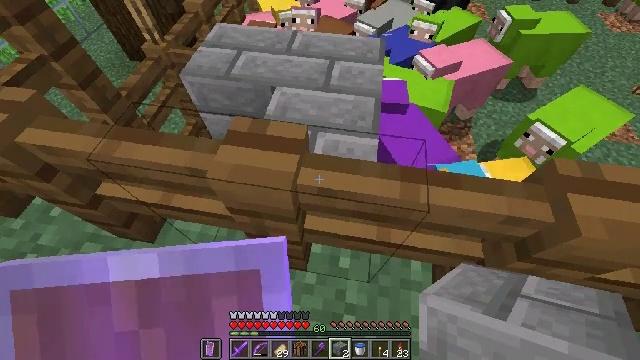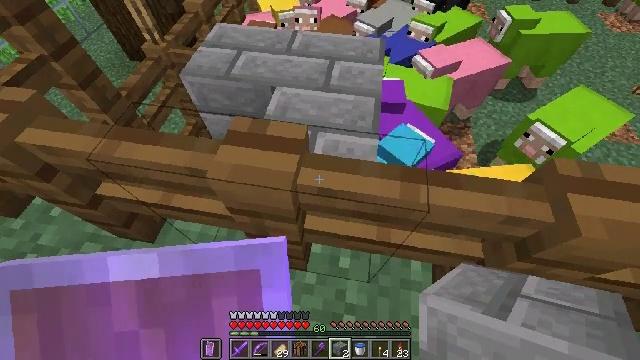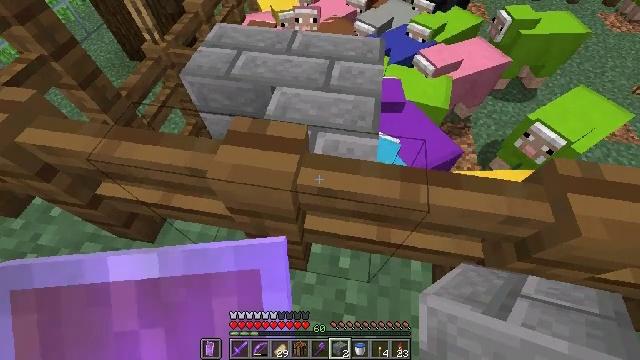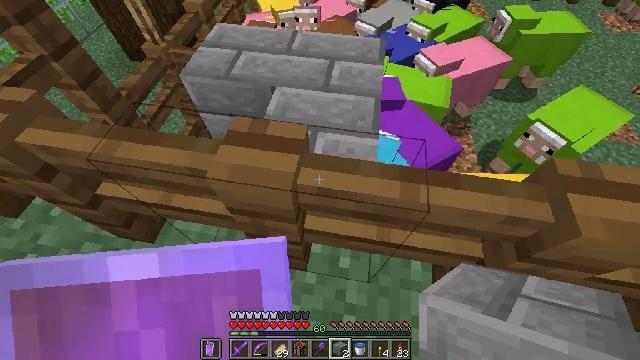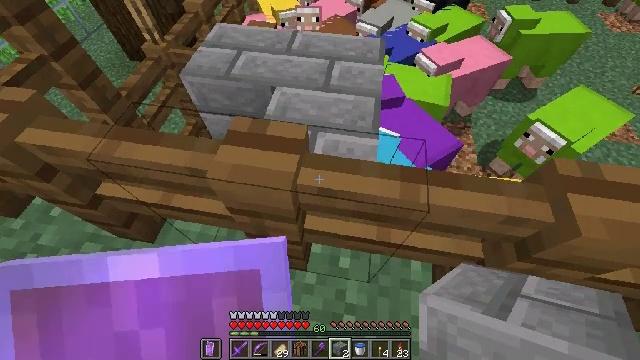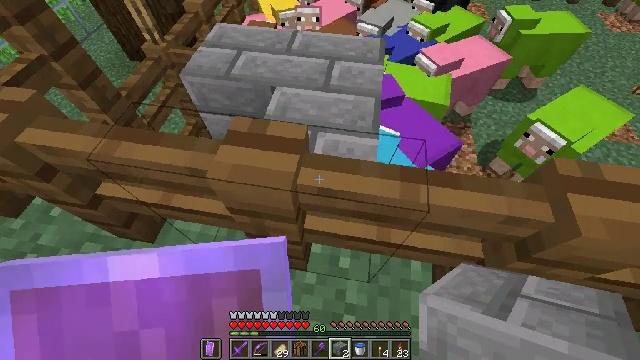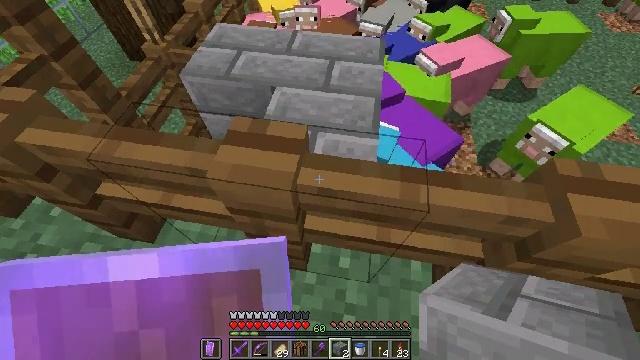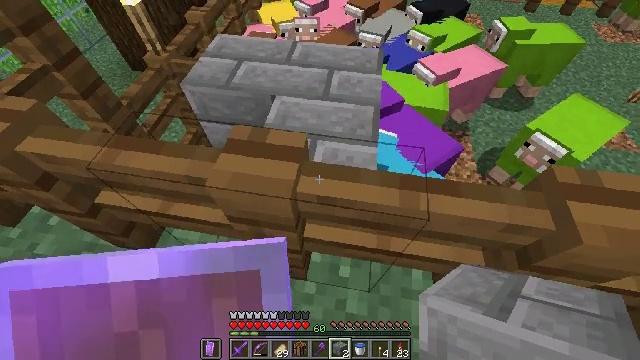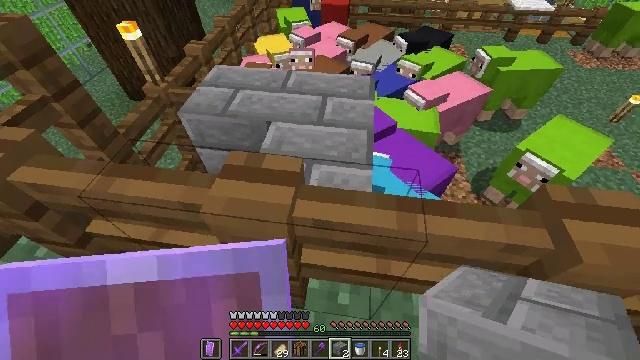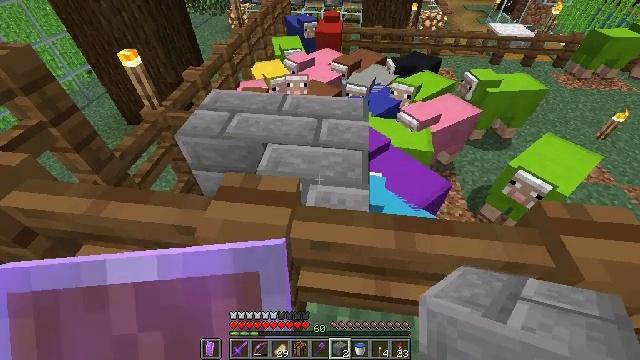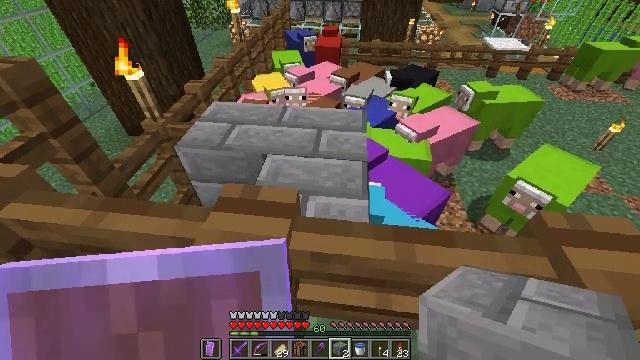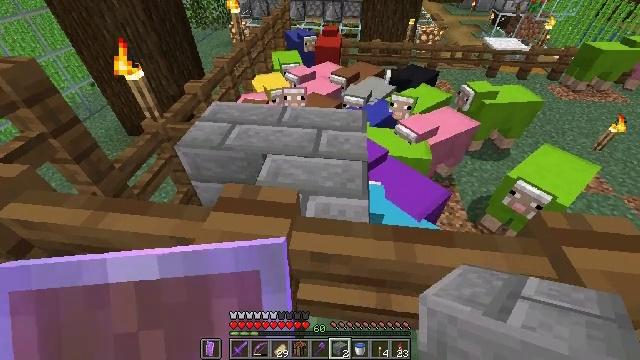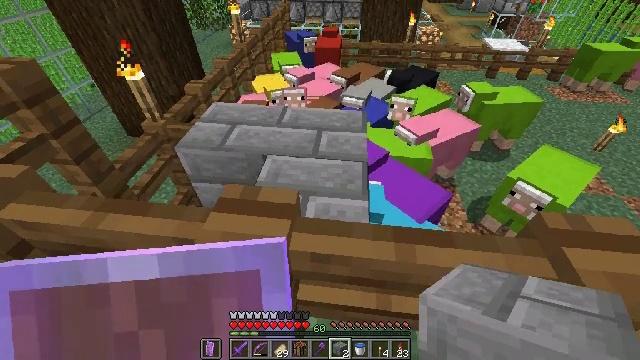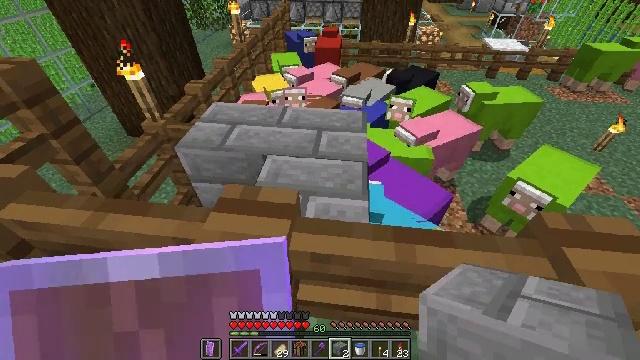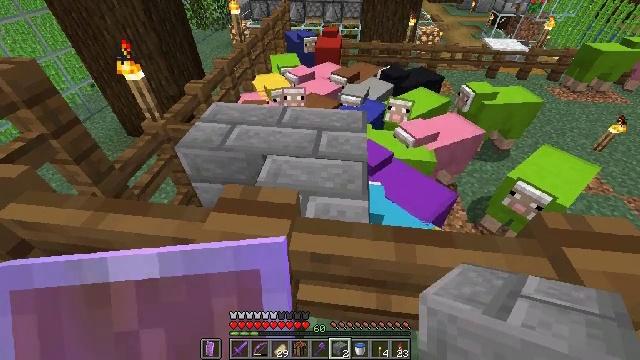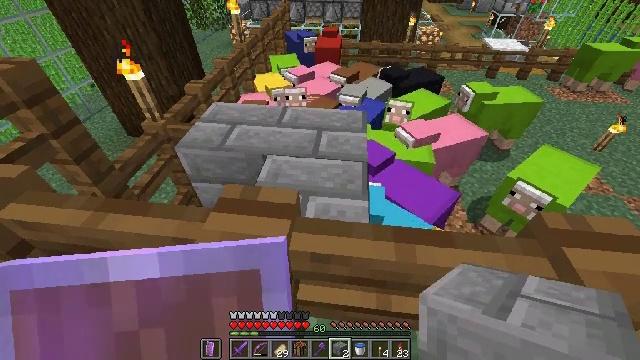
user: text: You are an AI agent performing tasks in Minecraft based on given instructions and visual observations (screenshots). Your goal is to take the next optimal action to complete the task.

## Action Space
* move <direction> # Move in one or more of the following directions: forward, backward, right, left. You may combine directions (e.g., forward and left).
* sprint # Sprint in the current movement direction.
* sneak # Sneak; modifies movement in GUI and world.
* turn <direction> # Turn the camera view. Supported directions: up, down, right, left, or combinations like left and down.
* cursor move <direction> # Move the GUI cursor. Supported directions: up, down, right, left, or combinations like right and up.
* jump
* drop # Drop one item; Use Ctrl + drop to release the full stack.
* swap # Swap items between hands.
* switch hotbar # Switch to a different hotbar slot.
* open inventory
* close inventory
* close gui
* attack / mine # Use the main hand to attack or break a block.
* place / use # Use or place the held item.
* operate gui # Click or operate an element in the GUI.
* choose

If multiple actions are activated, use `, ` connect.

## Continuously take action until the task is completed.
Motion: motion action
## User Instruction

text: Break the spruce fence to collect it.
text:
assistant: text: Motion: no_op
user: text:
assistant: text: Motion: no_op
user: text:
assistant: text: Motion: no_op
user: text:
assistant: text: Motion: no_op
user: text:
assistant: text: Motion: no_op
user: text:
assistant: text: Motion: no_op
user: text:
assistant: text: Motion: turn up
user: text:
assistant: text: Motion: turn right and up
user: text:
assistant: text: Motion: turn right and up
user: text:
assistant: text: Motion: turn up
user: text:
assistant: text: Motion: no_op
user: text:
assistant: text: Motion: no_op
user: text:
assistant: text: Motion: no_op
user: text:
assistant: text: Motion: no_op
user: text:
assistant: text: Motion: no_op
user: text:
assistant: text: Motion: no_op
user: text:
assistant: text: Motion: no_op
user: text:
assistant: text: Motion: no_op
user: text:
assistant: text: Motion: no_op
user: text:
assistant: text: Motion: no_op
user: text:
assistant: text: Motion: no_op
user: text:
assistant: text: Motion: no_op
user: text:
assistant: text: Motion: no_op
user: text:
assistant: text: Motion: no_op
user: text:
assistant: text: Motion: no_op
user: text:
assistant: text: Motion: no_op
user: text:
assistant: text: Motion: no_op
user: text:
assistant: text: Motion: no_op
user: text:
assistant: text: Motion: no_op
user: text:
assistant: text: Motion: no_op